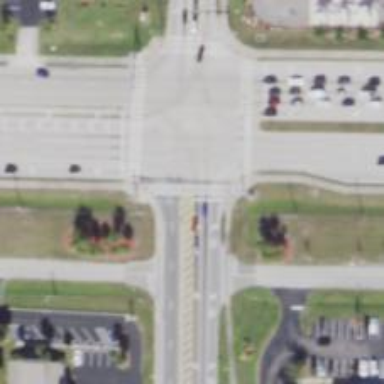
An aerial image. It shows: Crossing on the road.